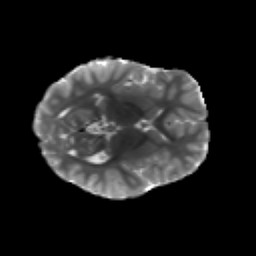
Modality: T2w
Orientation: axial
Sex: female
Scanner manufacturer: siemens
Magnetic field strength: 3 T
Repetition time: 5 s
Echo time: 0.071 s